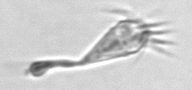
Label: Paratontonia_gracillima